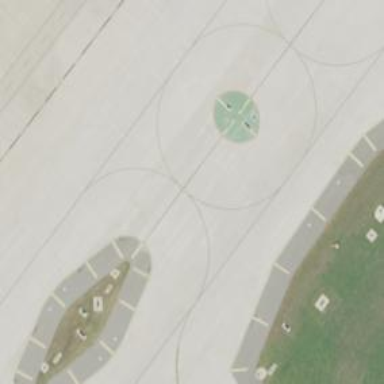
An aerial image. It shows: Image of taxiway at airport.